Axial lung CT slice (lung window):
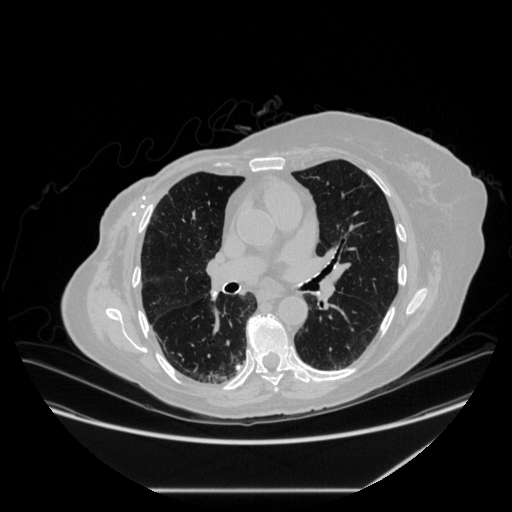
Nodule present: yes
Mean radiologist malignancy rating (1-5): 1